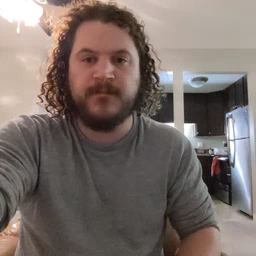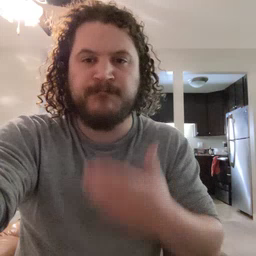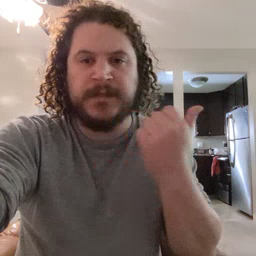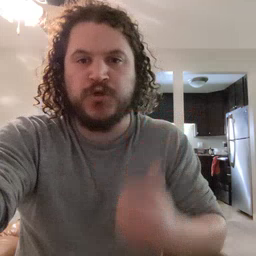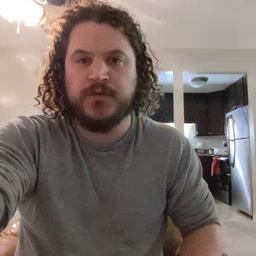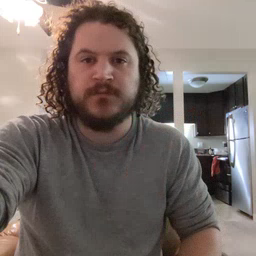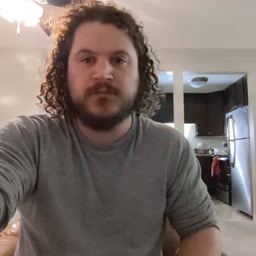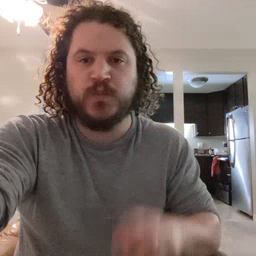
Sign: better